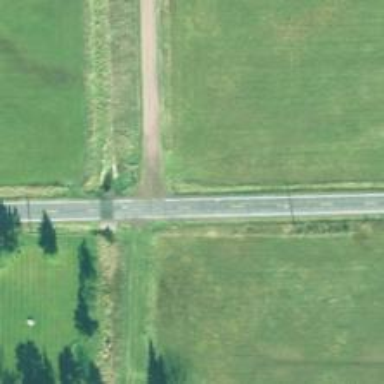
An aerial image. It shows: Secondary road with asphalt surface.